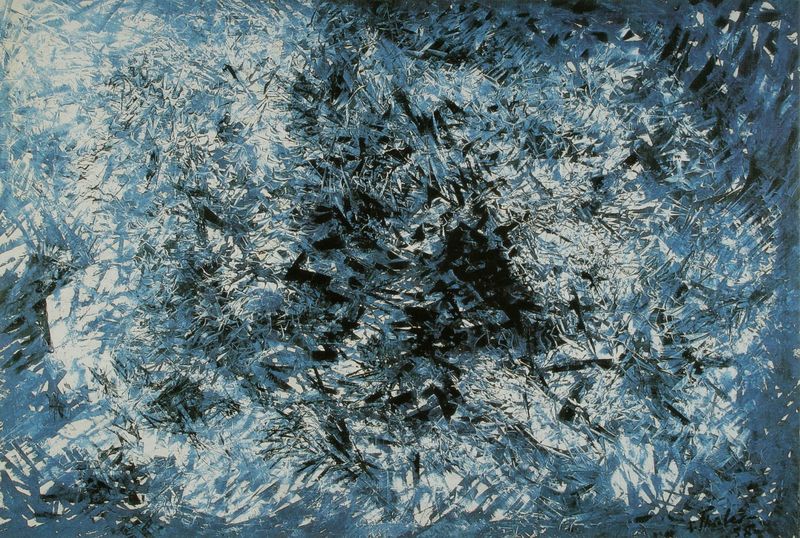
Titel: Blau-Weiß-Rhythmen
Künstler: Fred Thieler
Standort: Bonn
Institution: Galerie Hennemann
Schlagwörter: blau, dunkel, wasser, weiß, landschaft, bewegung, grau, hell, licht, mitte, schwarz, schnee, malerei, silber, signatur, öl, kalt, wind, pflanzen, kontrast, chaos, deutschland, hellblau, wellen, abstrakt, berge, fläche, modern, linien, sigantur, rand, fluß, sturm, duktus, dunkelblau, um 1900, striche, abstraktion, punkte, rinnsal, wasseroberfläche, wirbel, durcheinander, wässrig, gestik, flecken, strudel, struktur, schwart, fließend, pinselstriche, zentrum, reflex, gebierge, zentrierung, rhythmus, informel, dripping, thieler, wirrwar, fred thieler, flocken, metalisch, postexpressionismus, um 1950